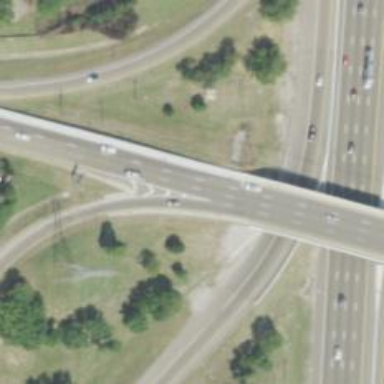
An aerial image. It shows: Primary highway on asphalt bridge.